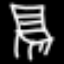
Label: chair